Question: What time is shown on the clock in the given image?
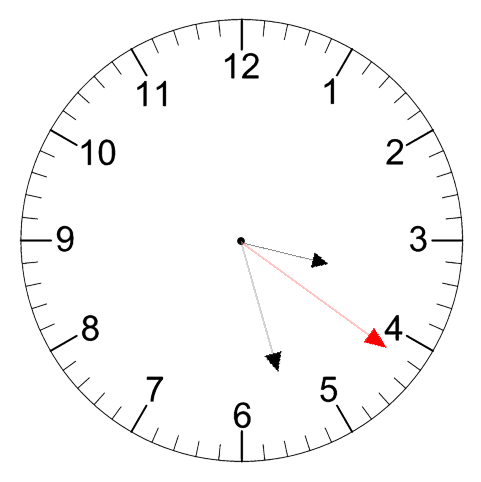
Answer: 03:27:21